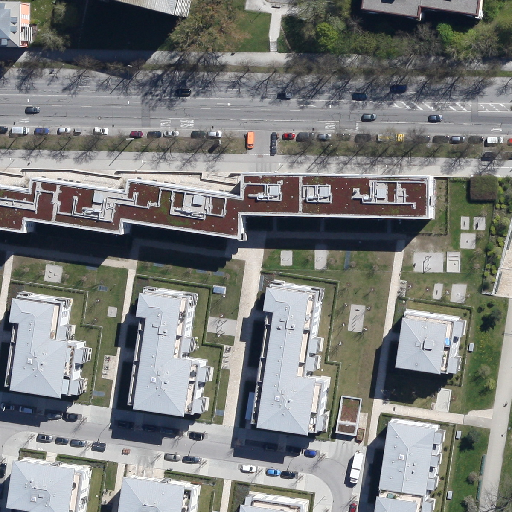
Referring expression: car